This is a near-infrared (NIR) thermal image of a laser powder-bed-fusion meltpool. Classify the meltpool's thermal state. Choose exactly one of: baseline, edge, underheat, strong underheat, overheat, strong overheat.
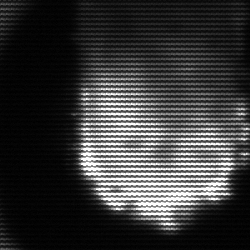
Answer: baseline